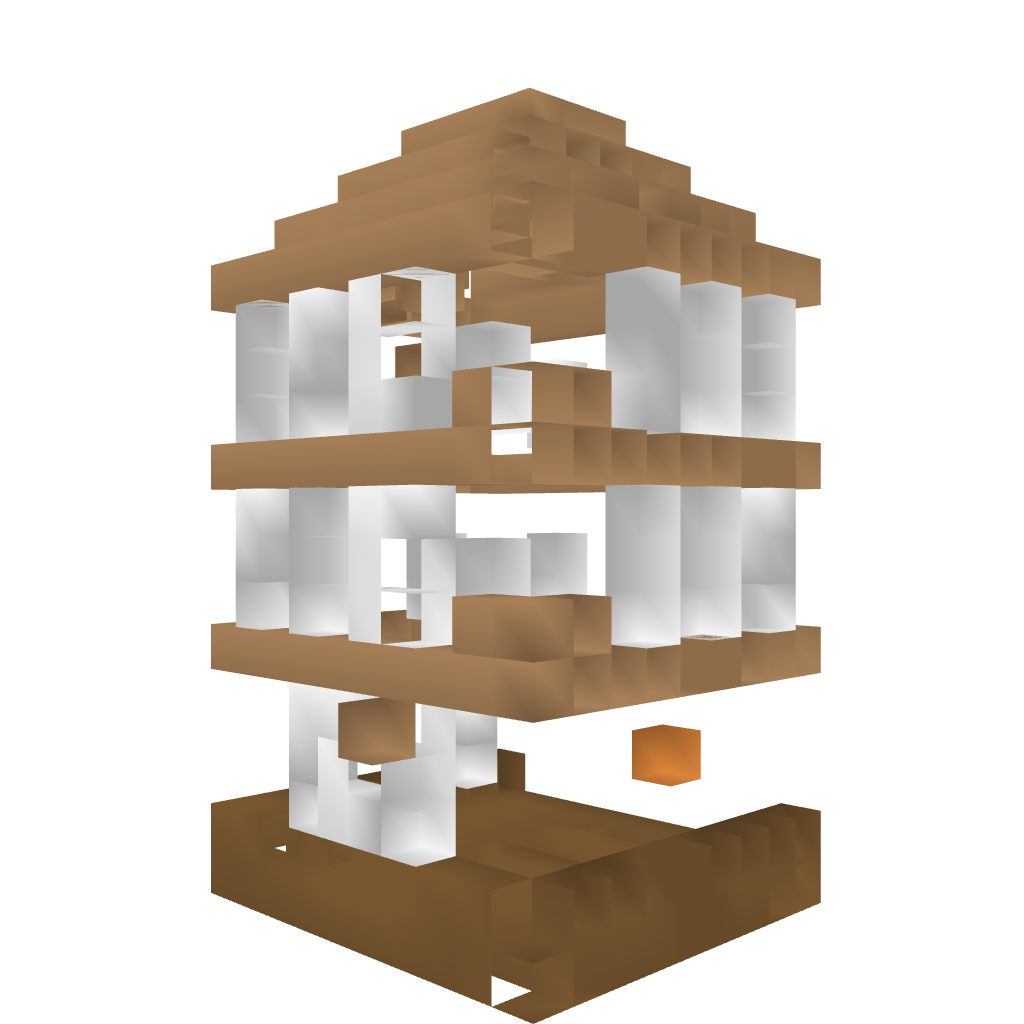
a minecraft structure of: luxury apartment bad low quality